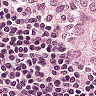
Metastatic tissue present: yes